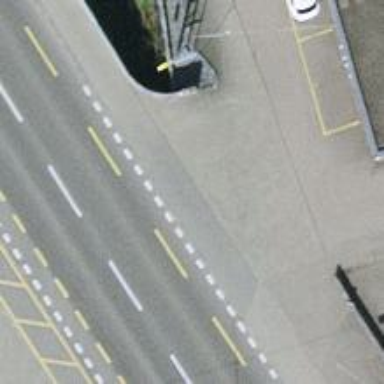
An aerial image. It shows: Unmarked crossing on the road.